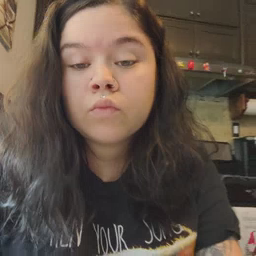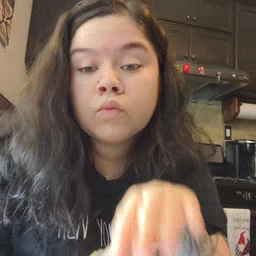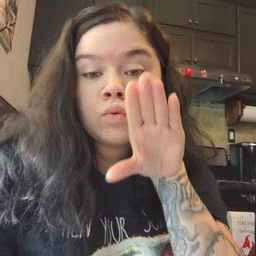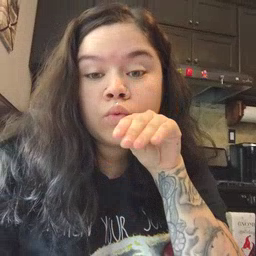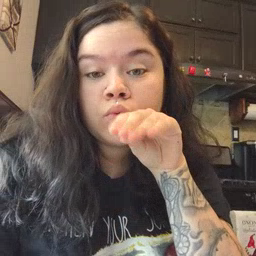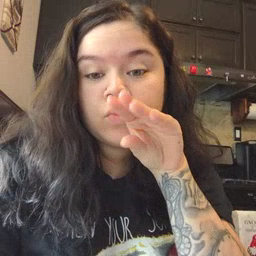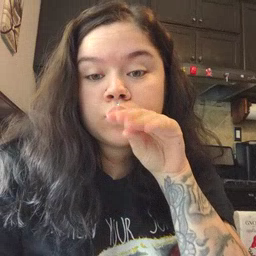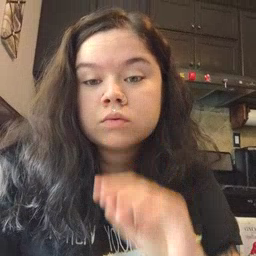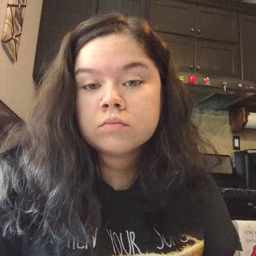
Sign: white